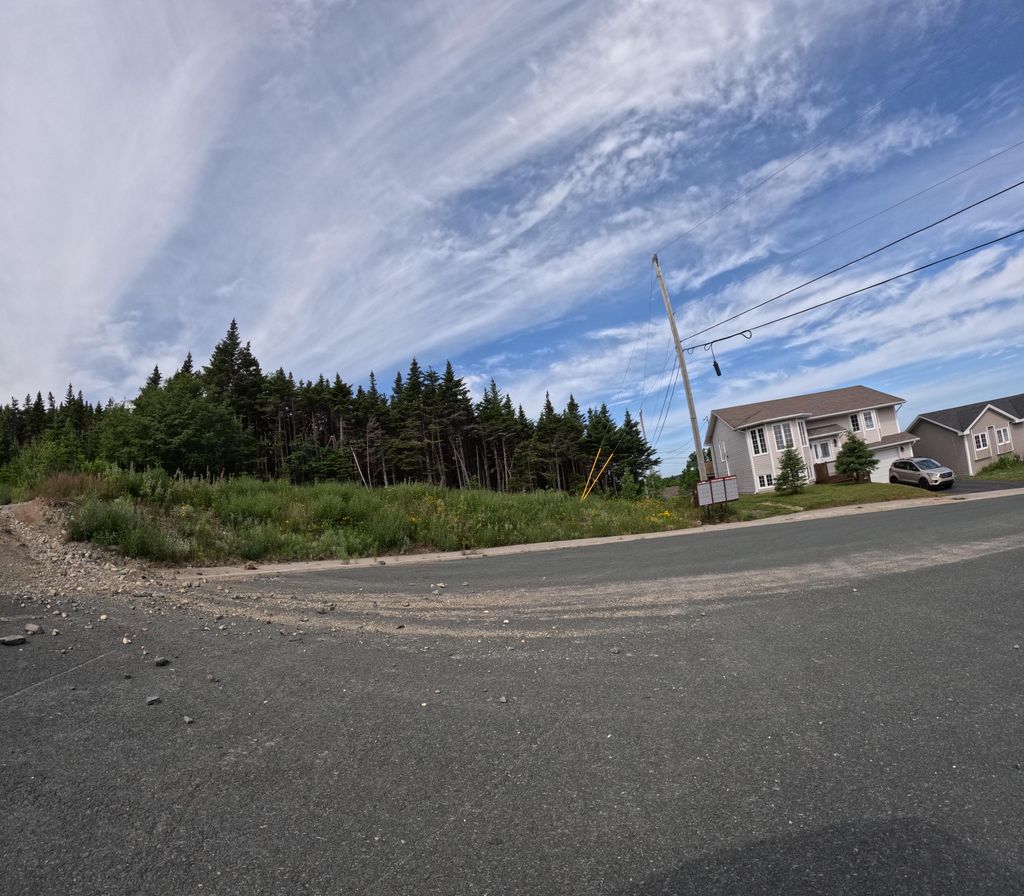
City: st_johns